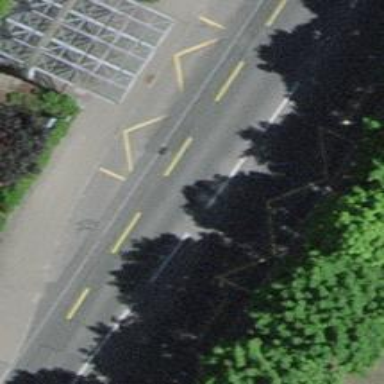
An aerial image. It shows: Bus stop with stop position for public transport.